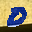
Label: 0